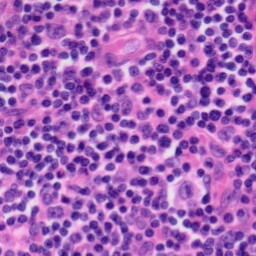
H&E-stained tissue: Tonsil